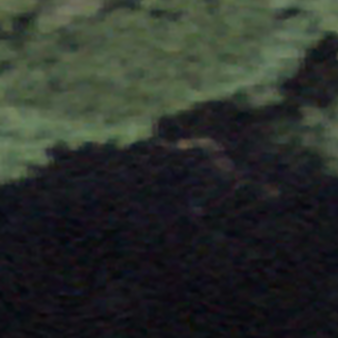
Label: other